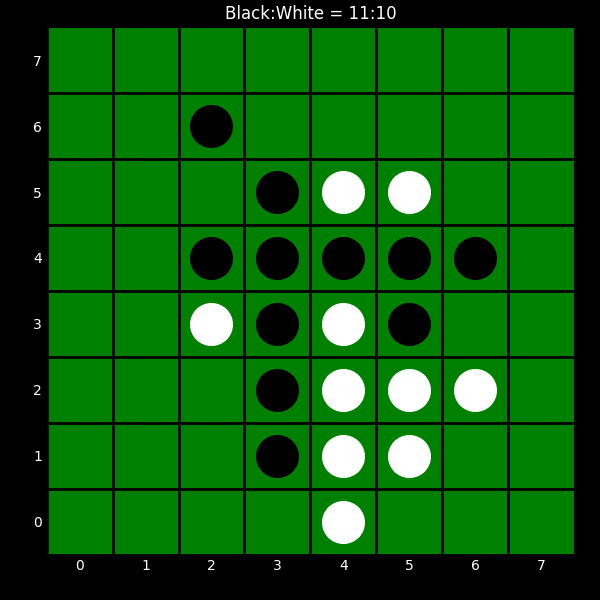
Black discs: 11
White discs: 10